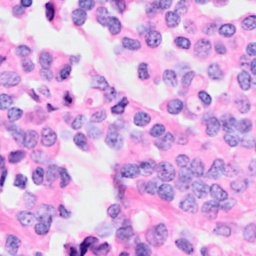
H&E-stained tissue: Breast